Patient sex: M
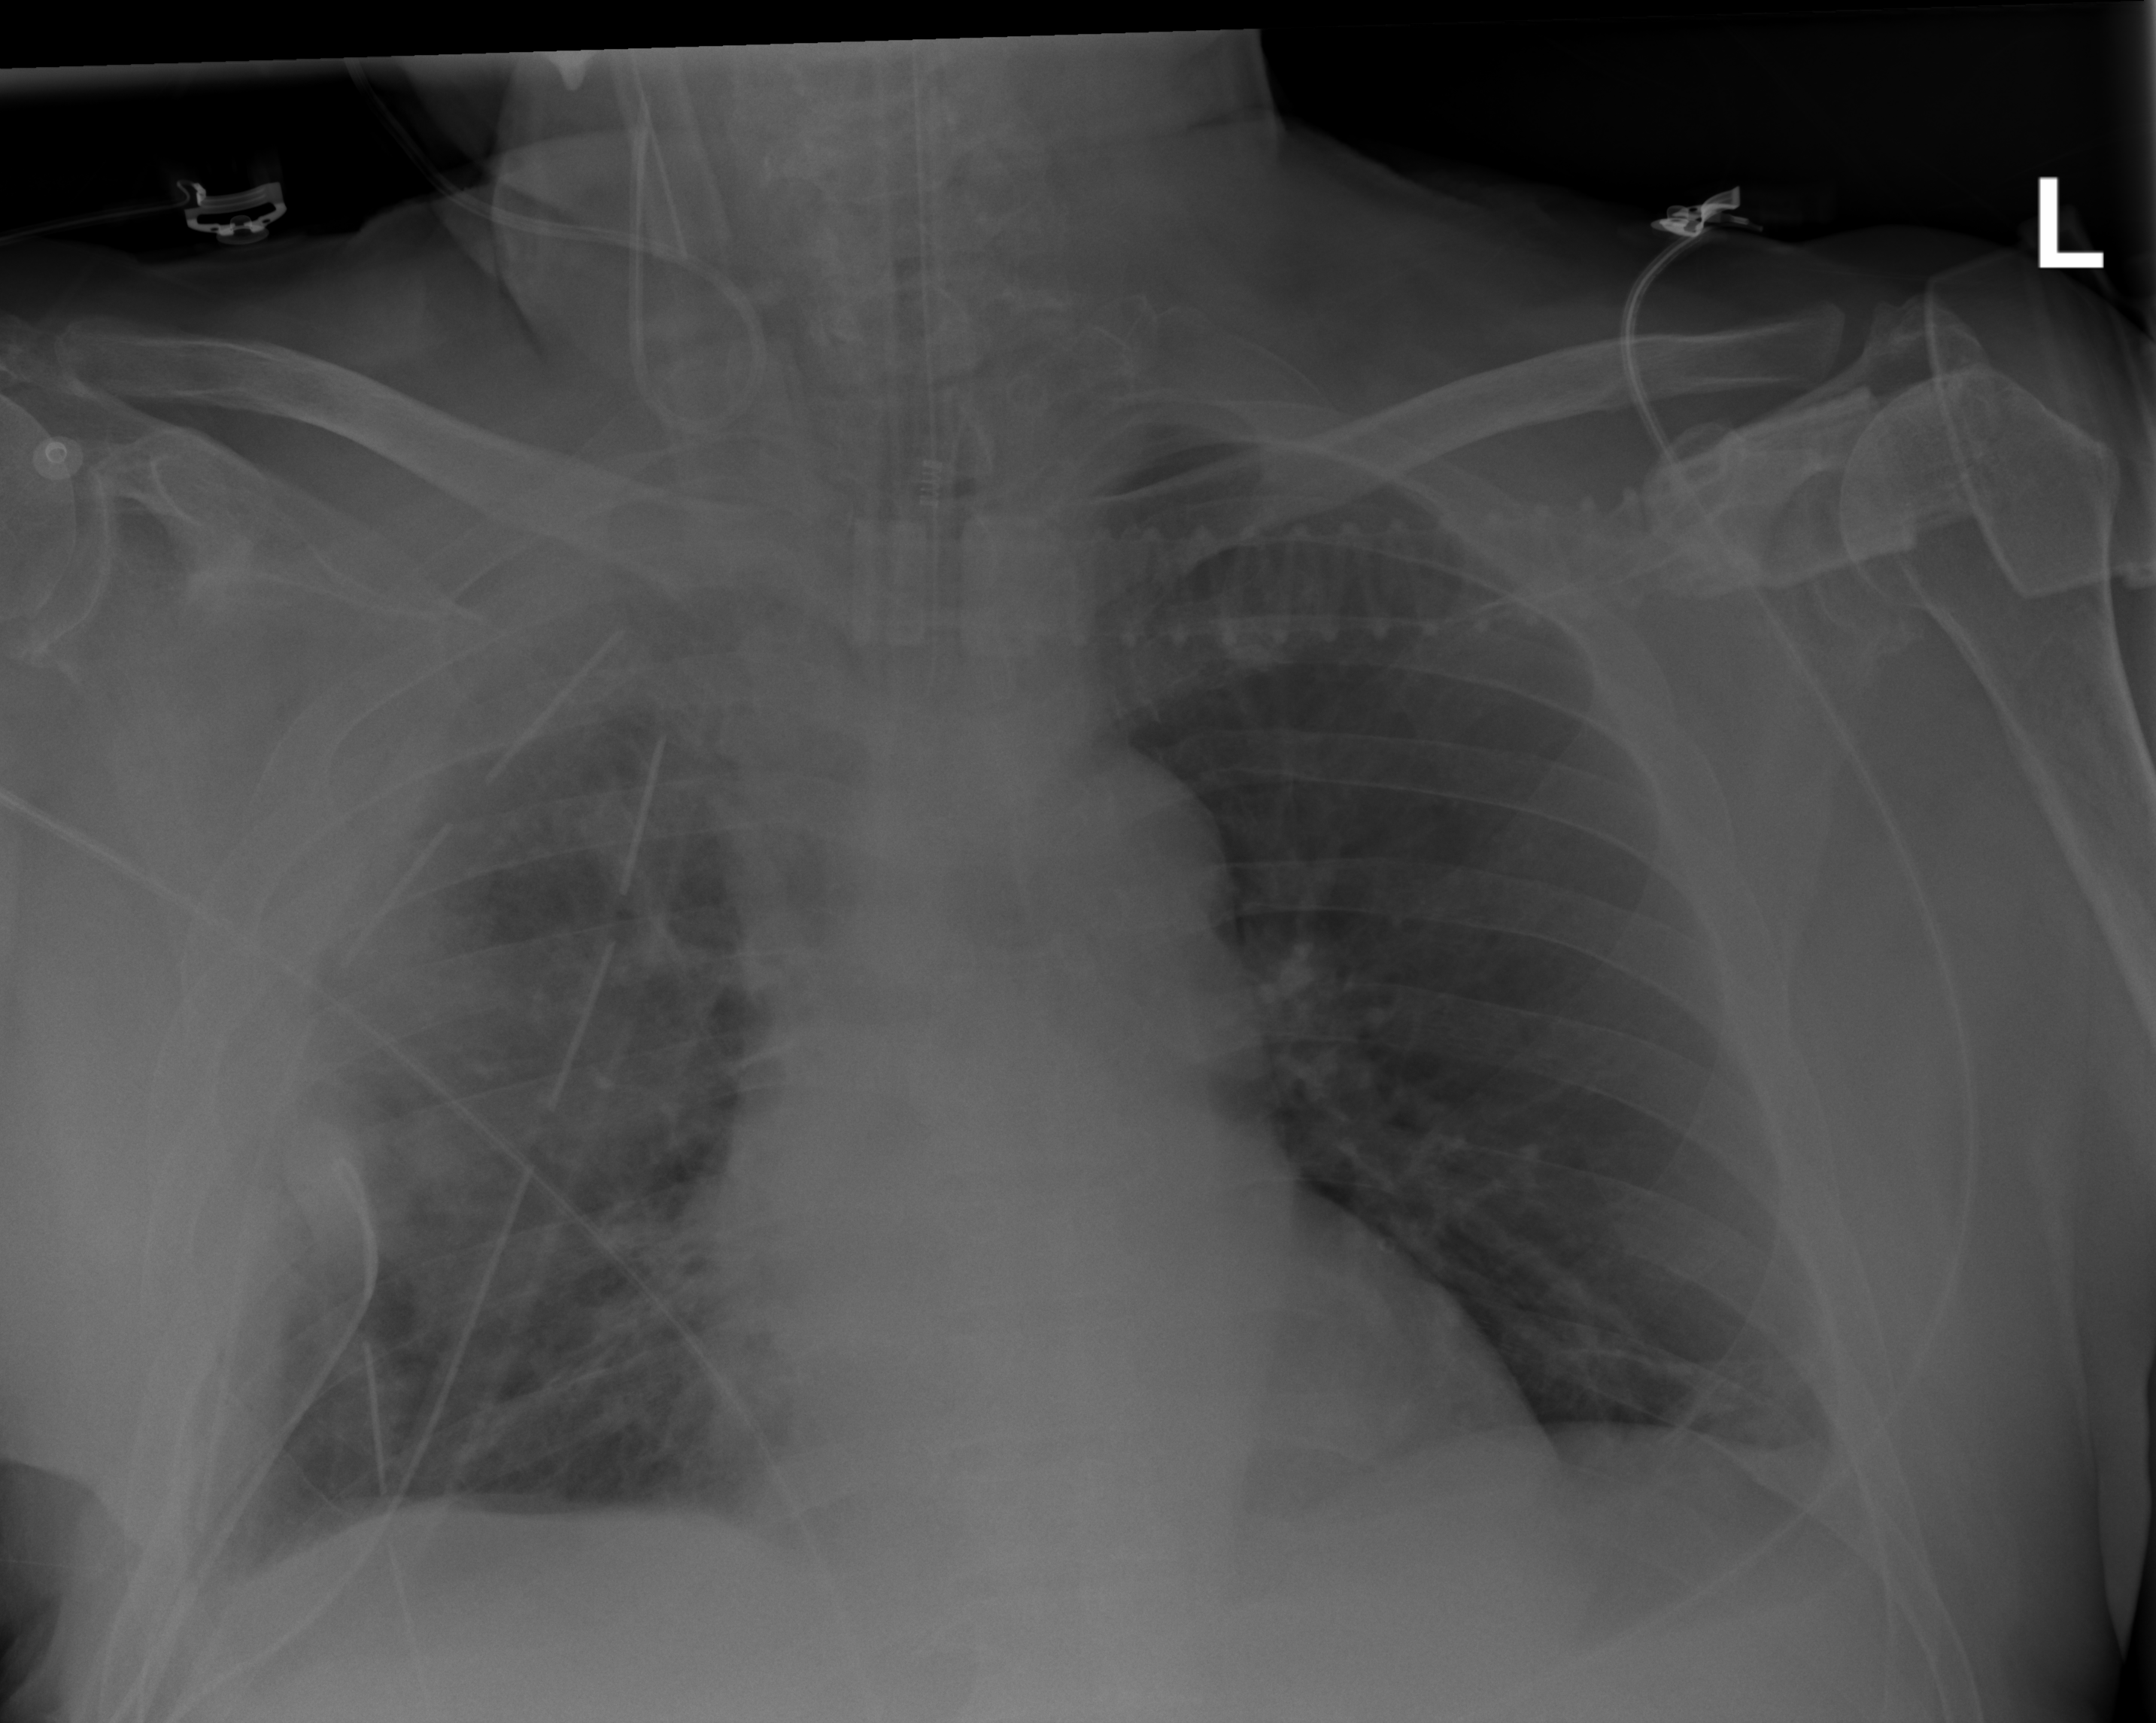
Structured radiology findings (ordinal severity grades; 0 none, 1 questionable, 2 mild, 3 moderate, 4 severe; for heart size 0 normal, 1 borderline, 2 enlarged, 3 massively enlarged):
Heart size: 1
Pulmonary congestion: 0
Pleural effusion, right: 2
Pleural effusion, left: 2
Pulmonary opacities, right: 2
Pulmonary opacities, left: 0
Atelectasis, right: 2
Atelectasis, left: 2